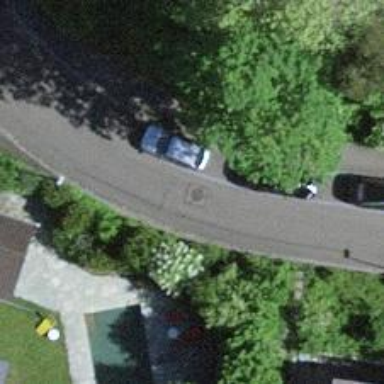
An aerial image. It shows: Smoothly paved residential road.